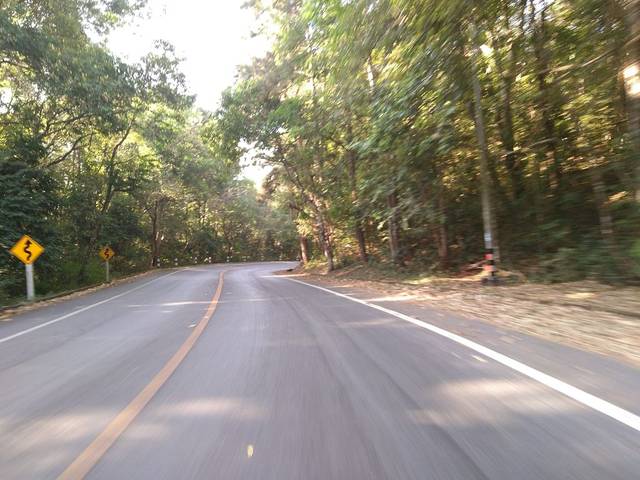
Region: Thailand
Coordinates: 18.801, 98.906